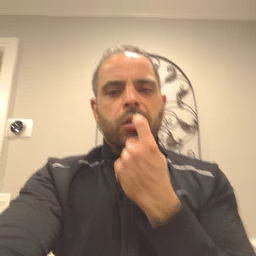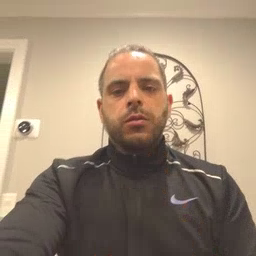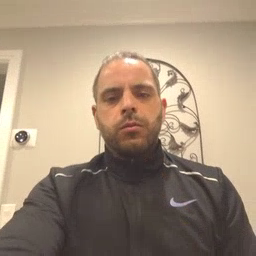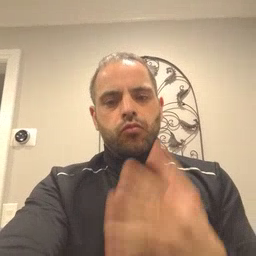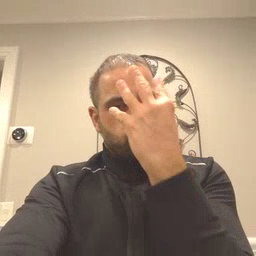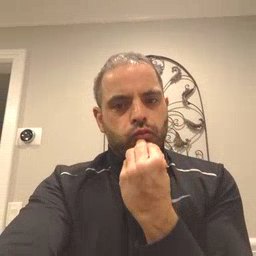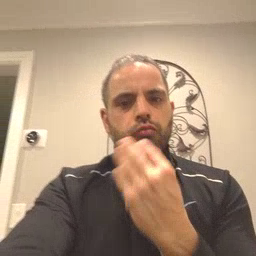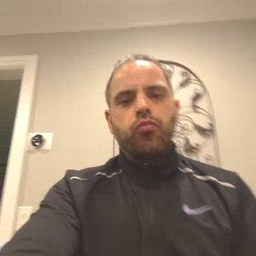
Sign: sleep